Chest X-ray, PA view. Patient: 57 years old, sex M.
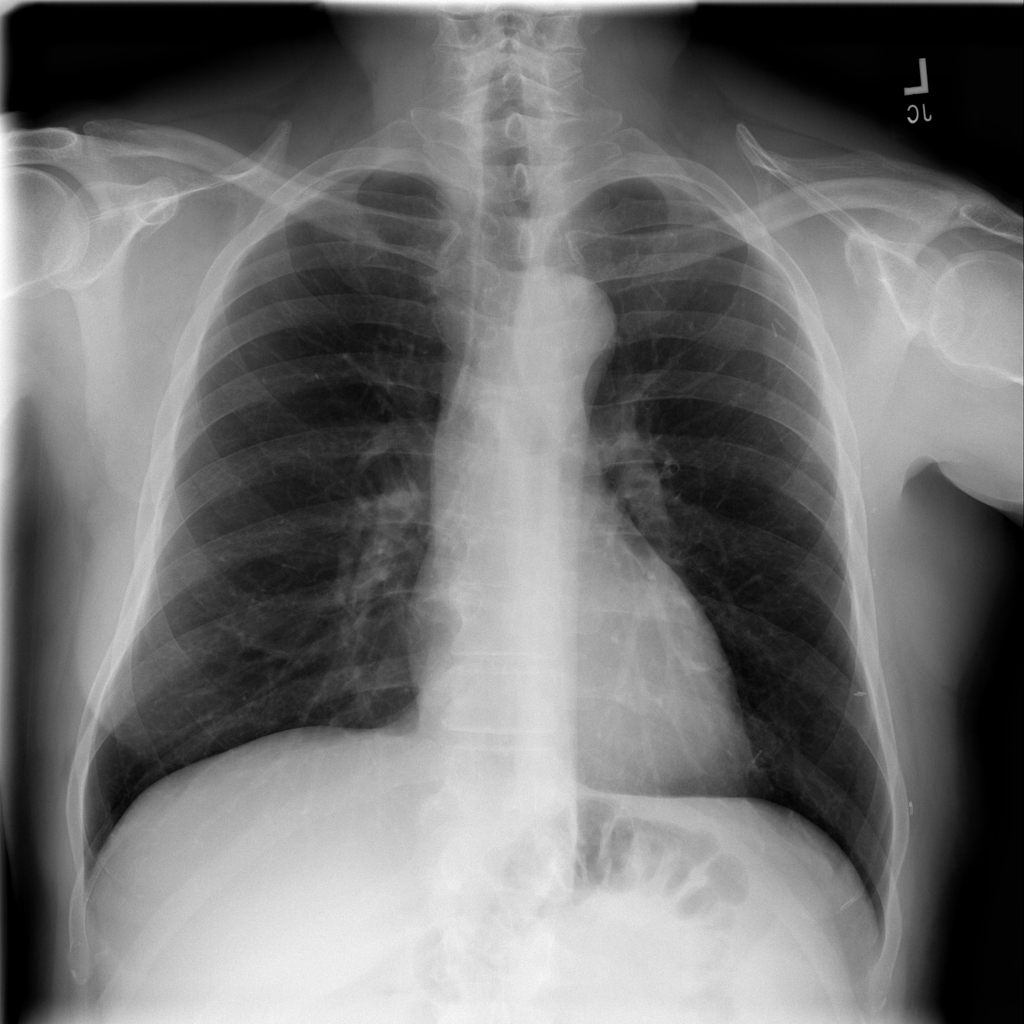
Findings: No Finding